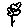
Label: flower